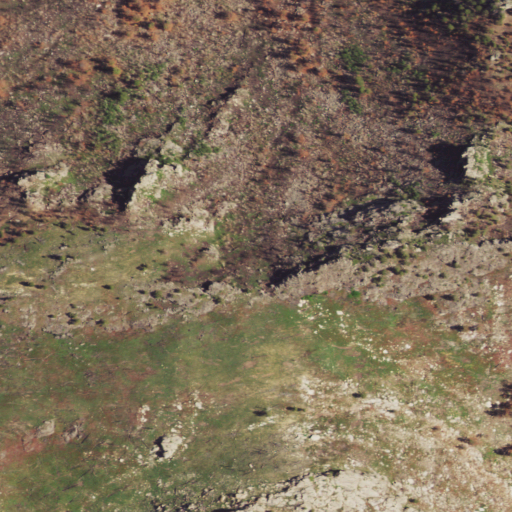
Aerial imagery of mountain in Wyoming named Green Mountain containing grassland, shrub, and evergreen forest